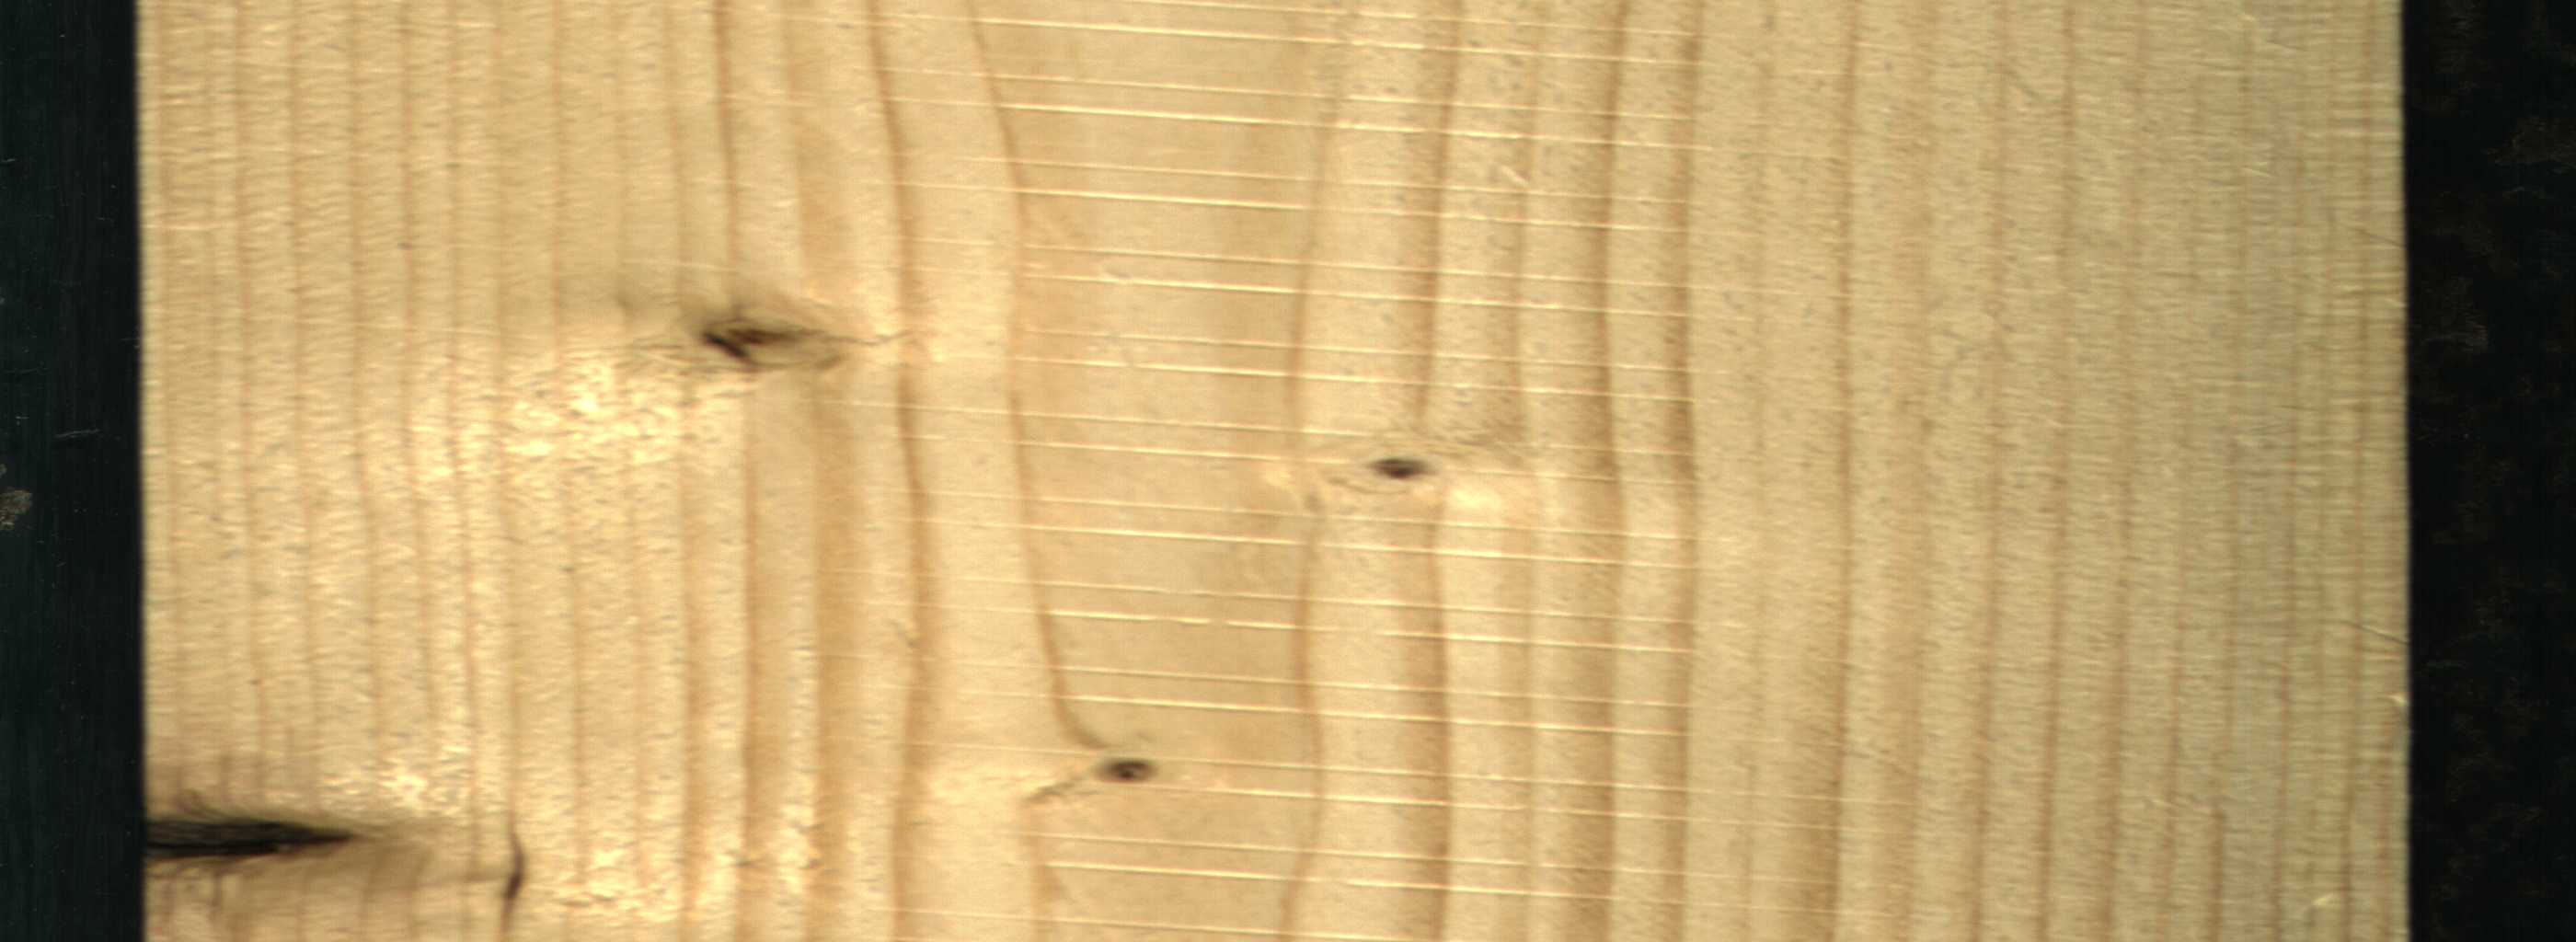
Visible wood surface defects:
Knot_missing
Live_Knot
Live_Knot
Live_Knot